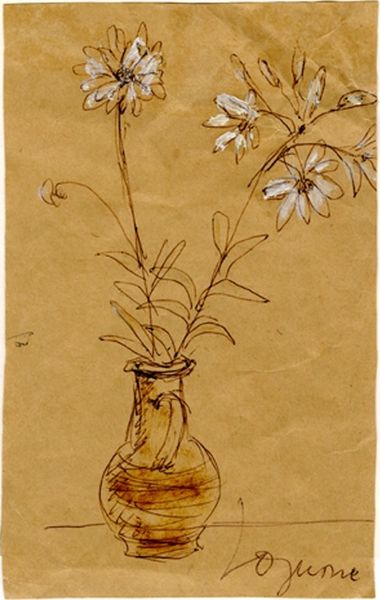
Titel: Flowers in a Vase
Künstler: Tatiana Loguine
Standort: Amherst (Massachusetts, USA)
Institution: Mead Art Museum, Amherst College
Schlagwörter: white, black, gold, green, modern, painting, yellow, flowers, brown, pot, vase, flower, background, drawing, monochrome, sketch, pen, still life, urn, leaves, ink, watercolor, signature, lines, leaf, paint, tan, gesture, jug, base, stem, daisy, lilies, daisies, petals, minimalistic, delicate, buds, stems, signiture, lojume, handle, rim, leef, logume